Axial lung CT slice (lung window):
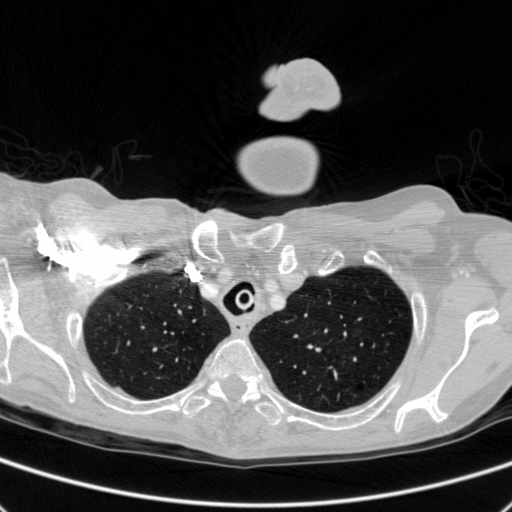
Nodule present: no